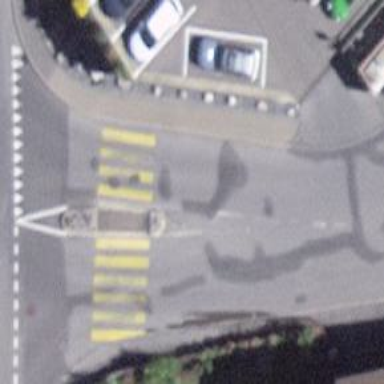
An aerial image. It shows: Marked road crossing with pedestrian island.